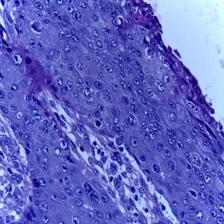
Diagnosis: OSCC